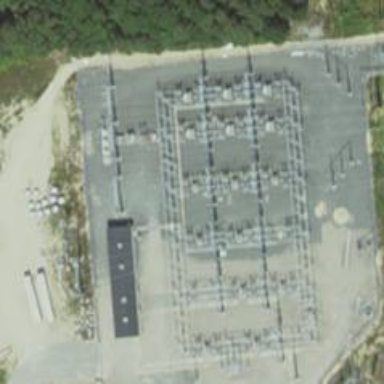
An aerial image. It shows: Switch used for power control.